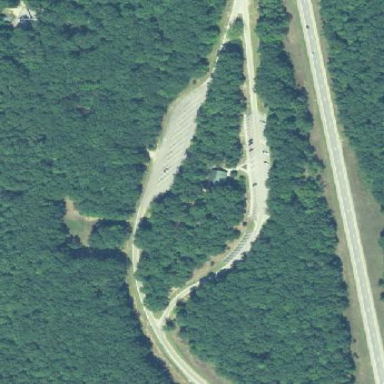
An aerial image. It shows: Rest area on the road.